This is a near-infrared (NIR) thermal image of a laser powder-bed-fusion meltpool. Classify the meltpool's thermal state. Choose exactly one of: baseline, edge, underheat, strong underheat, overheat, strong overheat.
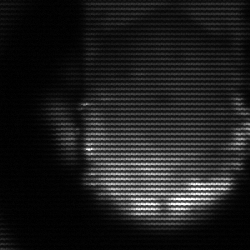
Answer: baseline